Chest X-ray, PA view. Patient: 41 years old, sex M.
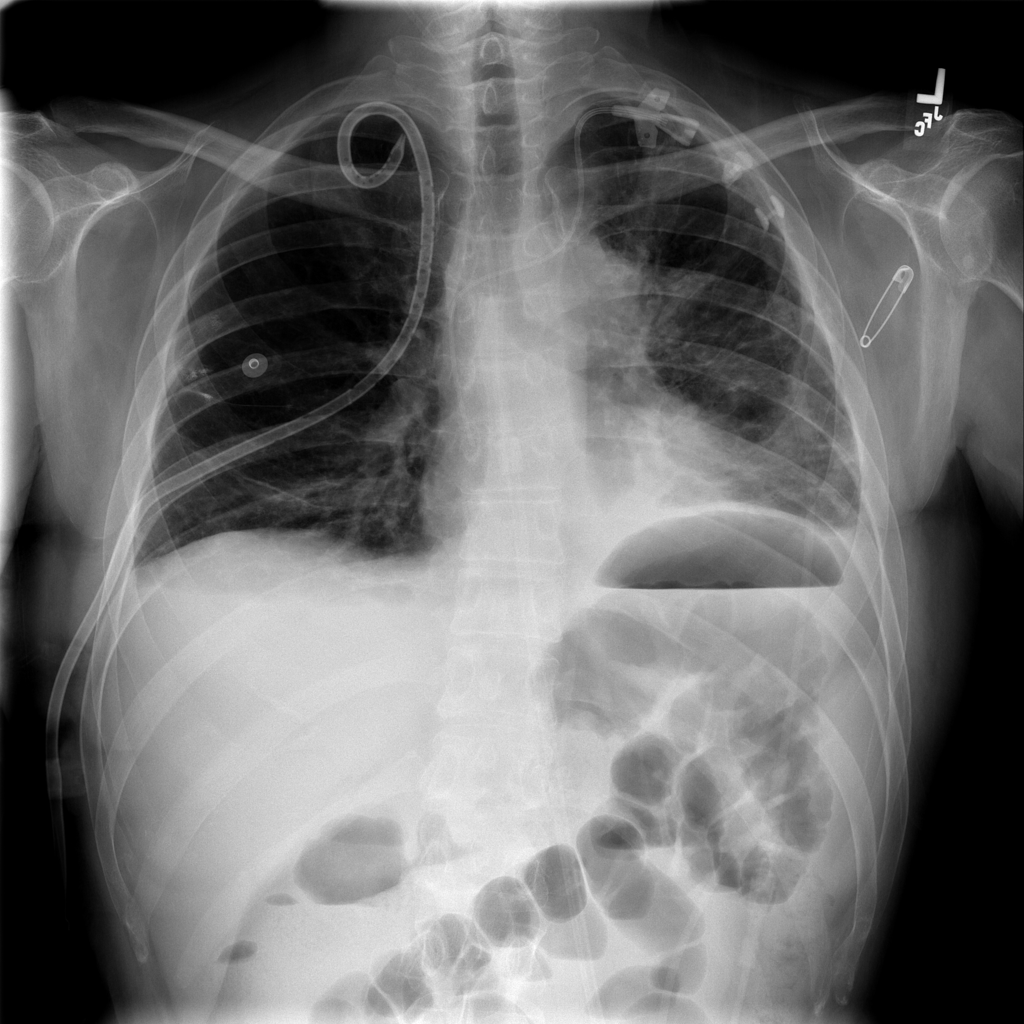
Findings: Atelectasis, Effusion, Infiltration, Pneumothorax